高一 · 立体几何学
三棱雉 $P-A B C$ 的外接球的球心 $O$ 在 $A B$ 上, 且二面角 $P-A B-C$ 的大小为 $120^{\circ}$, 若三棱雉 $P-A B C$ 的体积为 $\frac{4 \sqrt{3}}{3}, P A=P B=A C=B C$, 则球 $O$ 的表面积为
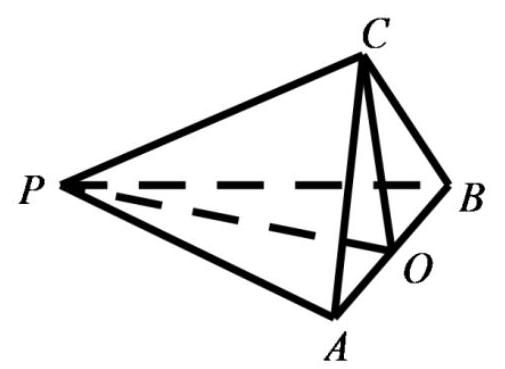
答案: 6 \pi$.
解析: 【分析】

取 $A B$ 中点 $O$ 即球心, 利用等腰三角形常作辅助线能够证明 $A B \perp$ 平面 $P O C$ 同时得出二面角的平面角, 利用棱雉体积公式进行求解求出球半径.

【详解】

解: 设球半径为 $r$, 则 $O A=O B=O C=O P=r$, 所以 $O$ 是 $A B$ 的中点,

因为 $P A=P B, A C=B C$, 所以 $O P \perp A B, O C \perp A B$, 所以 $A B \perp$ 平面 $O P C, \angle P O C$为二面角 $P-A B-C$ 的平面角, $\angle P O C=120^{\circ}$,所以体积 $V=\frac{1}{3} \cdot S_{\triangle P O C} \cdot A B=\frac{1}{3} \cdot\left(\frac{1}{2} \cdot r^{2} \cdot \sin 120^{\circ}\right) \cdot 2 r=\frac{4 \sqrt{3}}{3}$, 所以 $r=2$,

所以球的表面积 $S=4 \pi r^{2}=16 \pi$.

故答案为: $16 \pi$.

【点睛】

本题考查求球的表面积, 考查棱雉的体积公式和二面角. 解题中利用等腰三角形性质证得线面垂直，找到二面角的平面角，使问题得到解决.